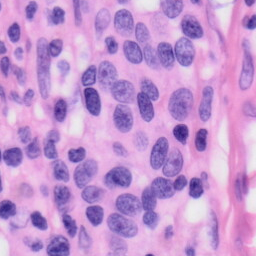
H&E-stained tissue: Skin